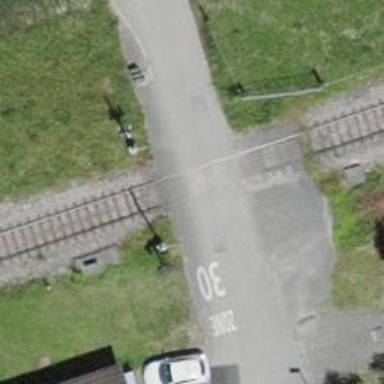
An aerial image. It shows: Railway level crossing.